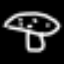
Label: mushroom